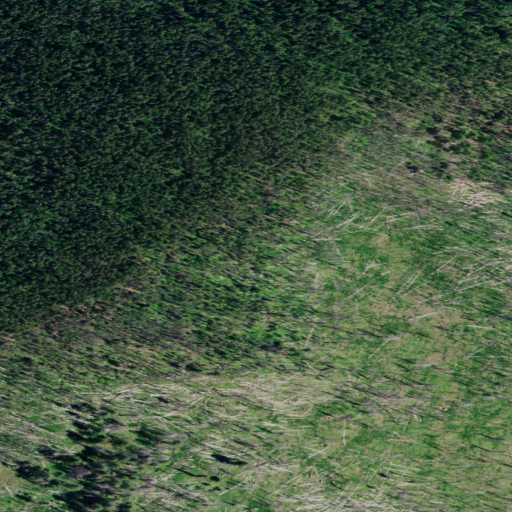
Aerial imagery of mountain in Idaho named Walo Point containing shrub and evergreen forest